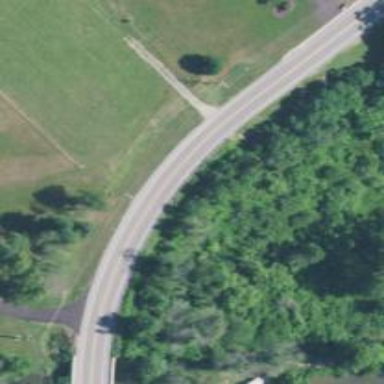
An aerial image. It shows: Secondary road.